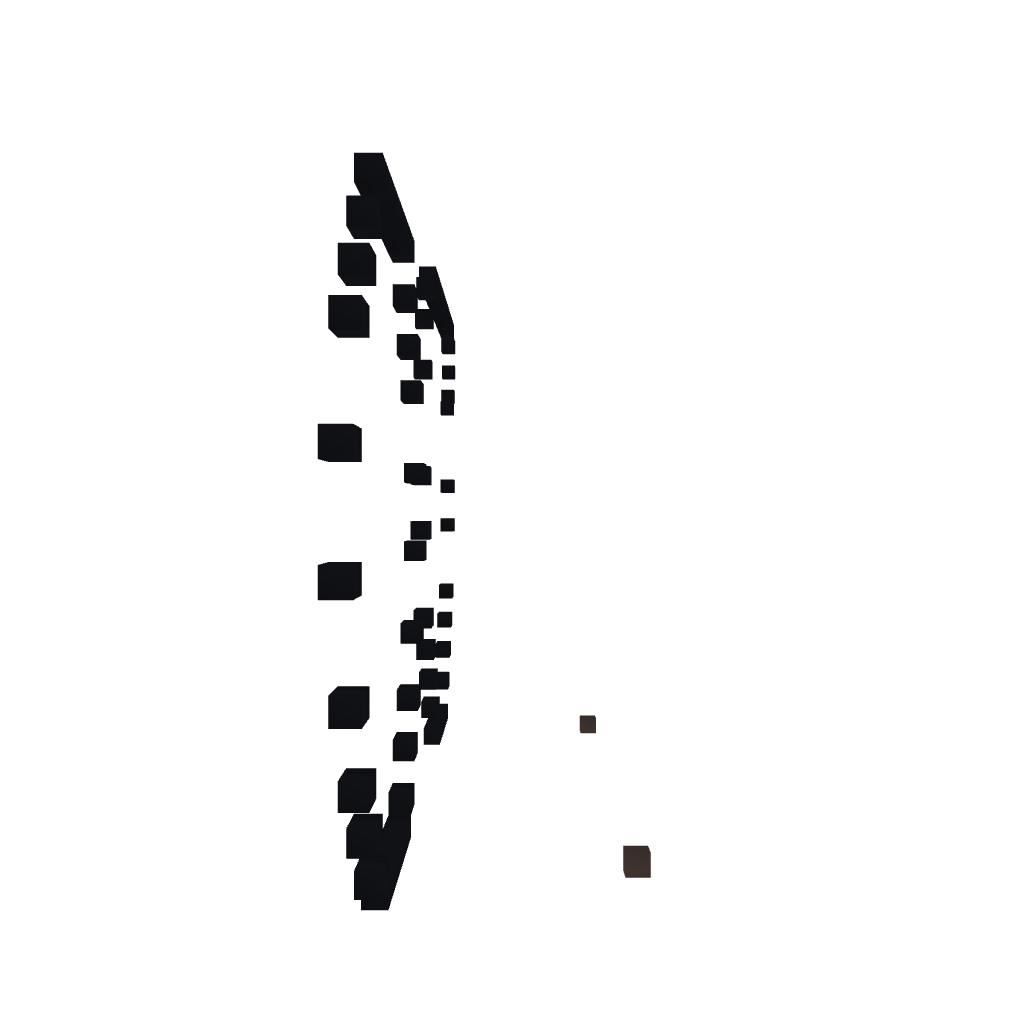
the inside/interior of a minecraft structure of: Adam Savage and Jamie Hyneman